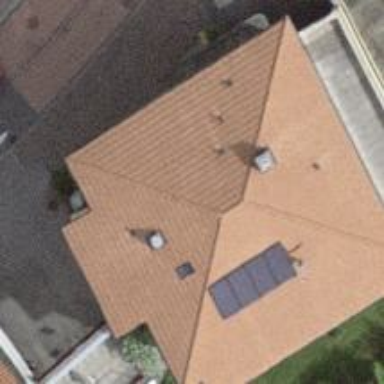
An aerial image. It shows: Apartment building with hipped roof.